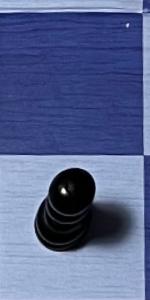
Label: Pawn_Black